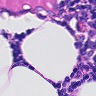
Metastatic tissue present: no